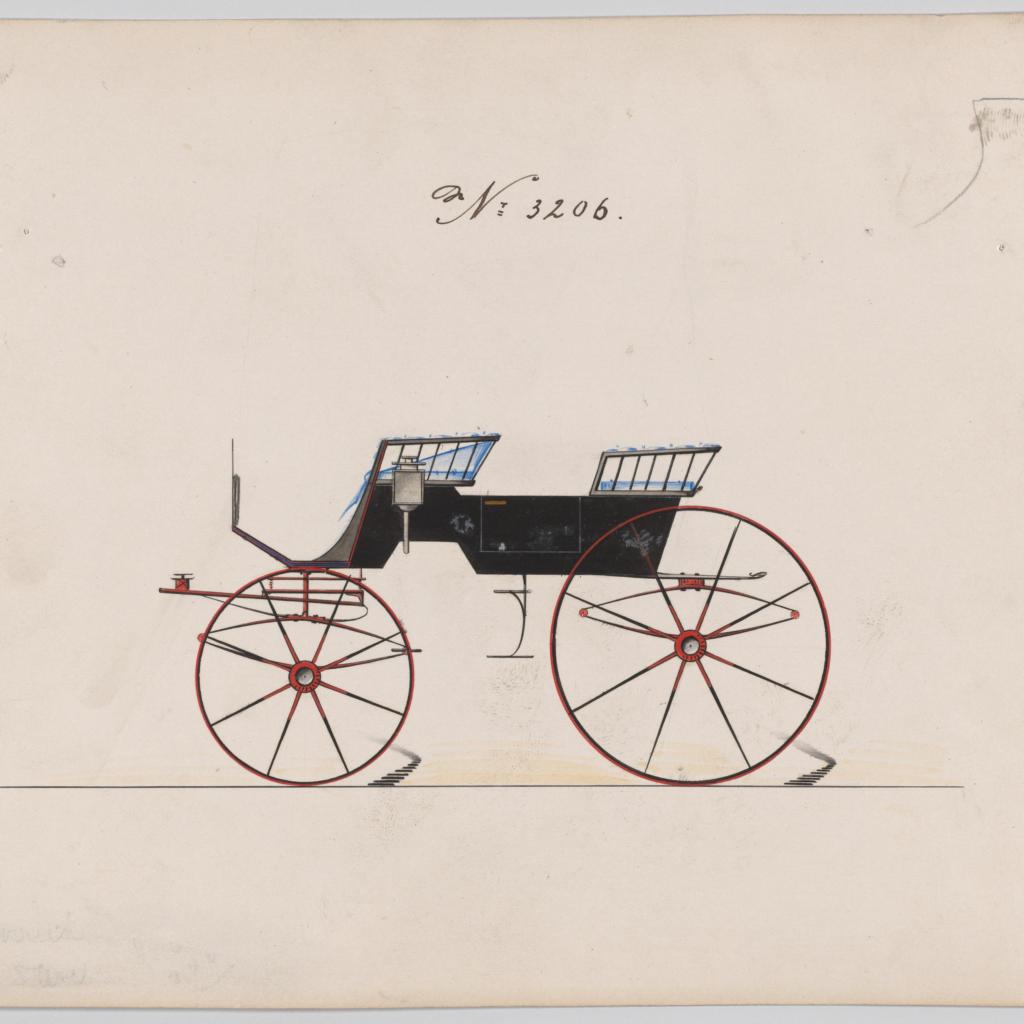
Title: Design for 4 seat Phaeton, no top, no. 3206
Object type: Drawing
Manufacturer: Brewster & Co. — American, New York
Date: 1876
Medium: Pen and black ink, watercolor and gouache with gum arabic
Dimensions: Sheet: 6 7/8 x 9 1/2 in. (17.5 x 24.1 cm)
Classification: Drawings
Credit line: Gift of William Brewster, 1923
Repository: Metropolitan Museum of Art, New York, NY